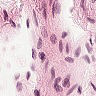
Metastatic tissue present: no